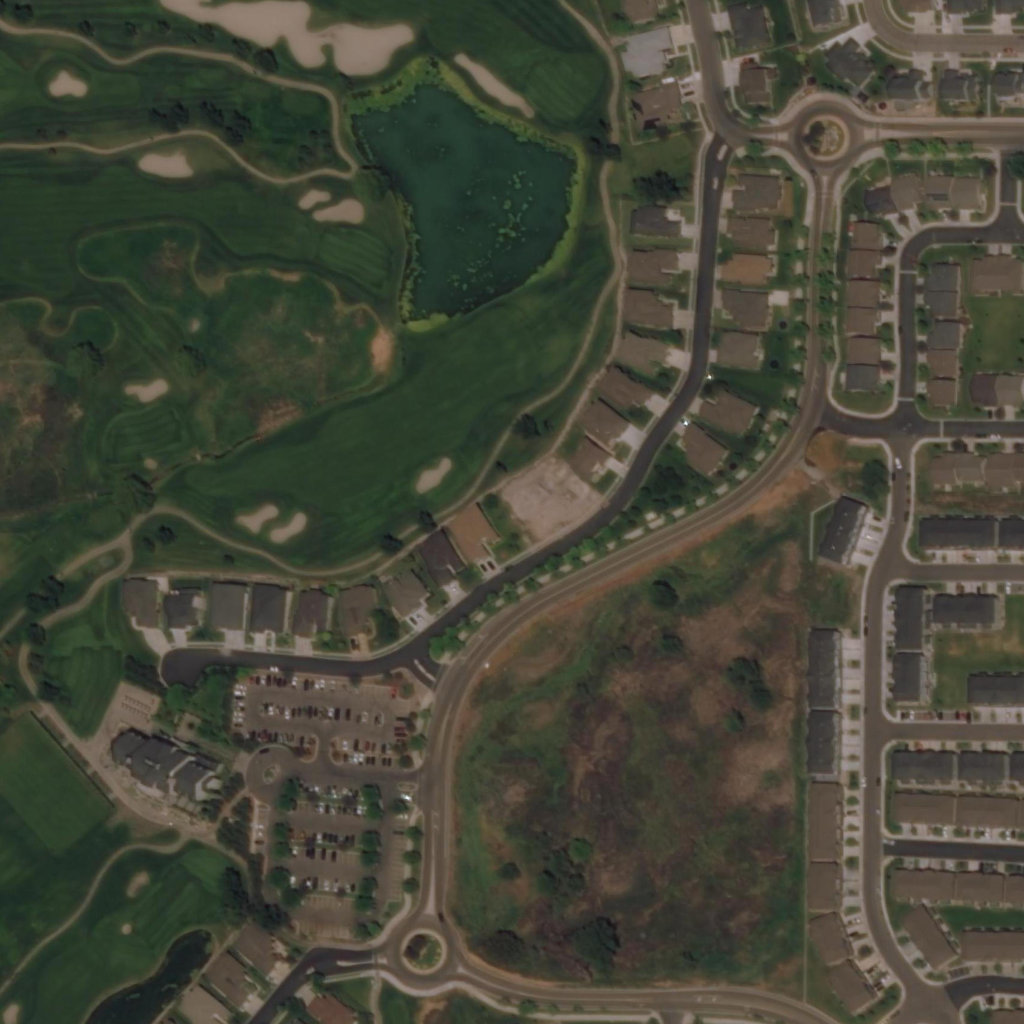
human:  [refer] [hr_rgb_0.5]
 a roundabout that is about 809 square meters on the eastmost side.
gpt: <box>[[76, 9, 84, 17, 0]]</box>

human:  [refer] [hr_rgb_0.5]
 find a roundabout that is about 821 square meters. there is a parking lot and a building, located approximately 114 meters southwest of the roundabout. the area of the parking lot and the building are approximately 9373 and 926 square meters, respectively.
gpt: <box>[[77, 9, 84, 15, 0]]</box>

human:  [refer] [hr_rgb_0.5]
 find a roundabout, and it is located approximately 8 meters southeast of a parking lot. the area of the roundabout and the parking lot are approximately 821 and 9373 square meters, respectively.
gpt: <box>[[36, 89, 45, 97, 0]]</box>

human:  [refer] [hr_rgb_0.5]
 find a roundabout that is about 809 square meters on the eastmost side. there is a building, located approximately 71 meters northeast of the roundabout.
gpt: <box>[[76, 9, 84, 17, 0]]</box>